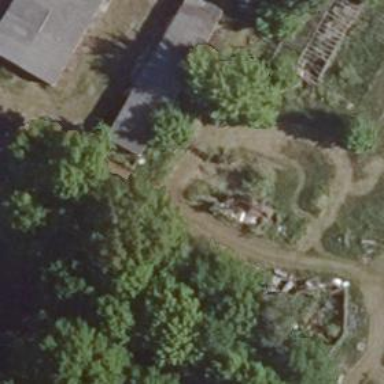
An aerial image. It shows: Group of garages.